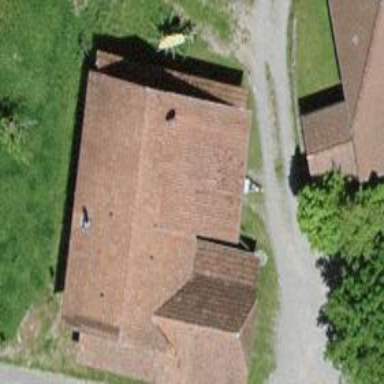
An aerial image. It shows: Barn.